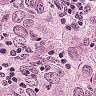
Metastatic tissue present: yes